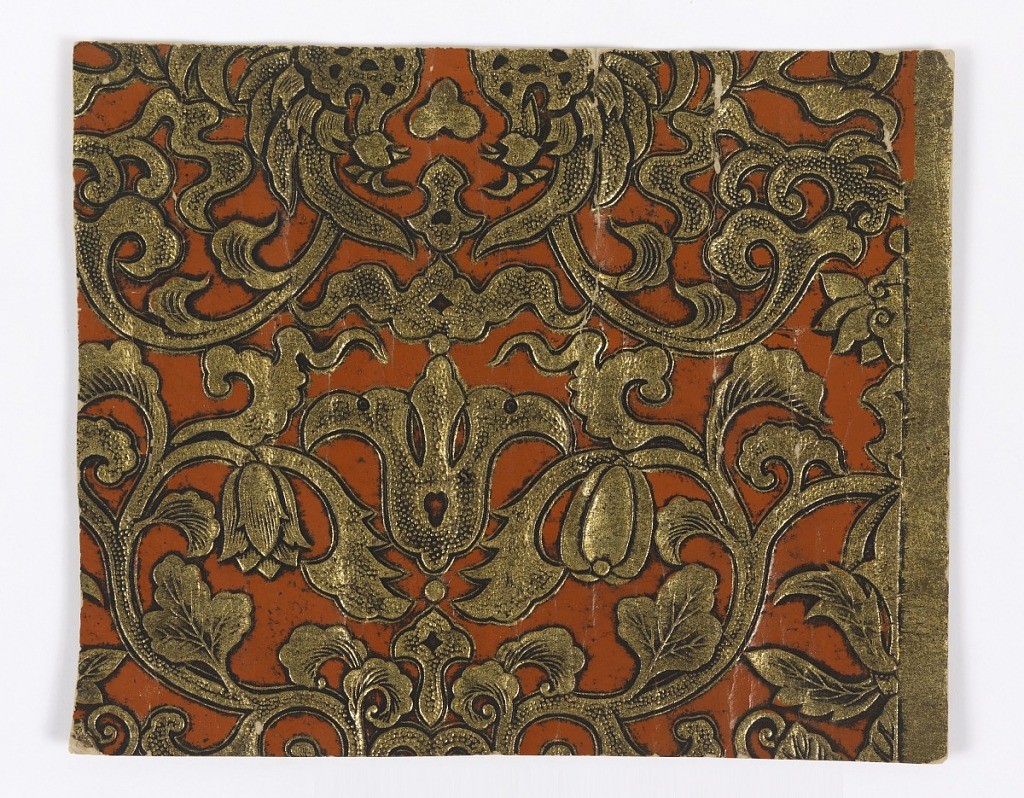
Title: Sidewall
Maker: Fuller & Co.
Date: ca. 1905
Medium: Embossed and gilded paper
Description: Imitation leather. Scrolling foliage design printed in terra cotta, gold and black on relief paper.